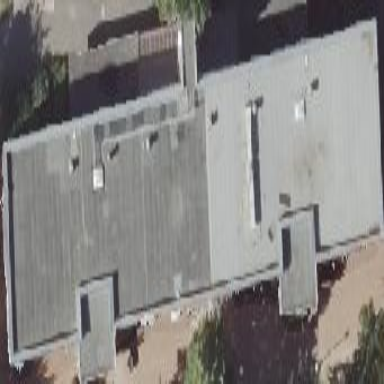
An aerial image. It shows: Flat-roofed kindergarten building.